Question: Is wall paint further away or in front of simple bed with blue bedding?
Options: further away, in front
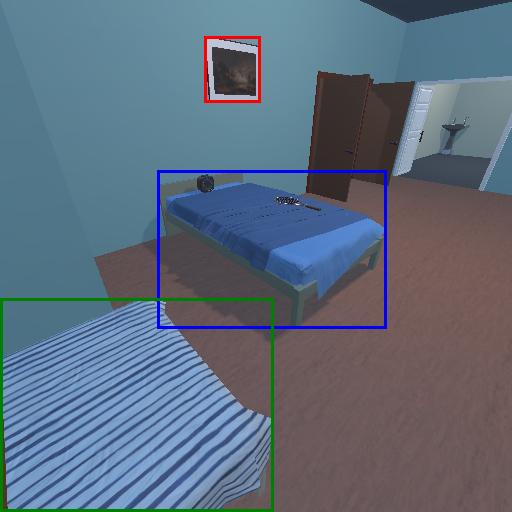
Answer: further away